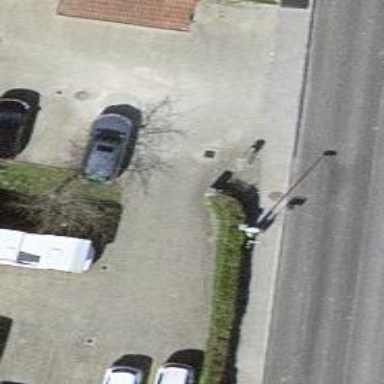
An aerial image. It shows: Bus stop with platform for public transport.